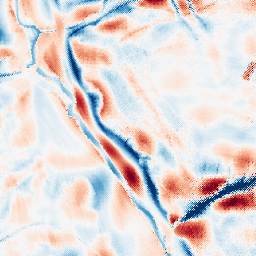
Category: wavelet
Decomposition family: wavelet_biorthogonal
Decomposition parameters: wavelet: bior3.5
level: 5
Upsampling method: regularized
Upsampling parameters: scale: 4
lambda_reg: 0.1
Upsampling scale: 4